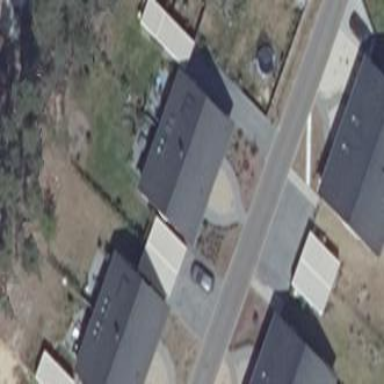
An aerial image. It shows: Semi-detached house.